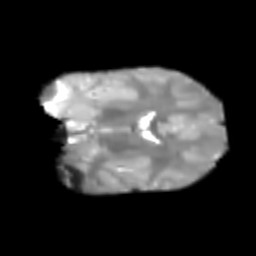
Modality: T2w
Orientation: coronal
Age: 6
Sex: female
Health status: healthy